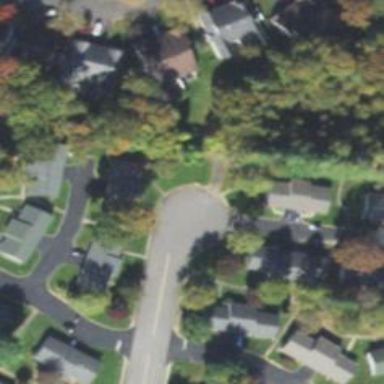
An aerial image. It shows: Unmarked road crossing.